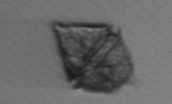
Label: Protoperidinium